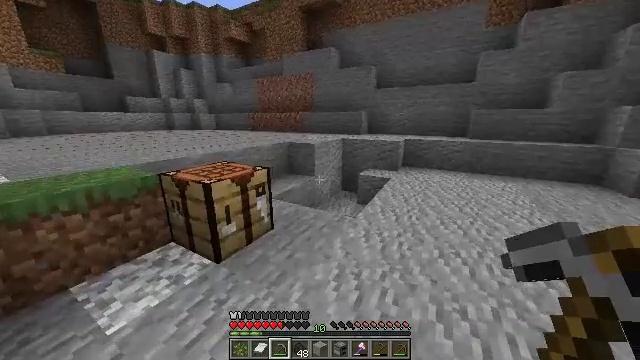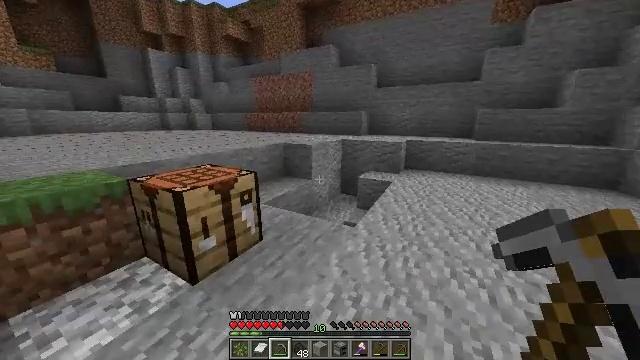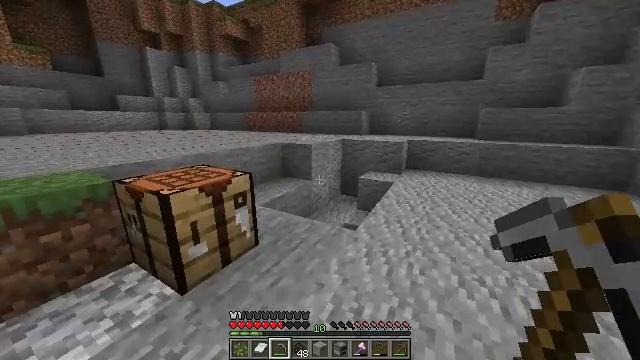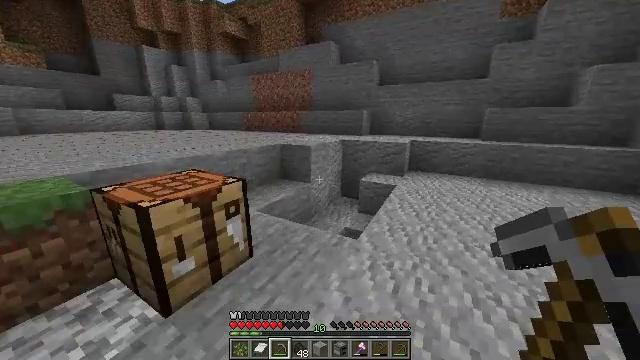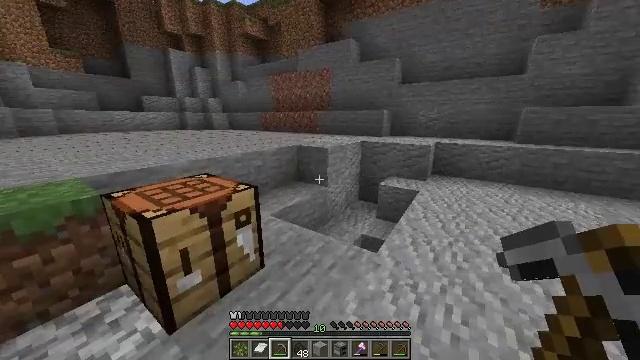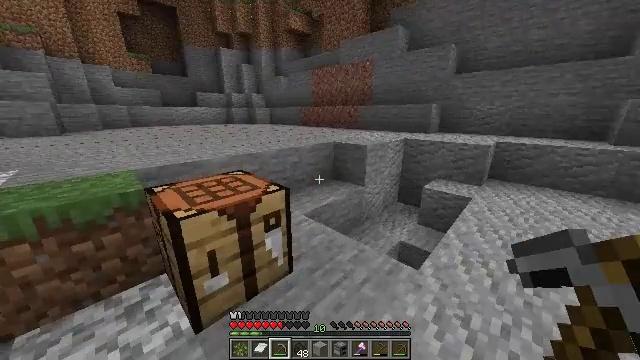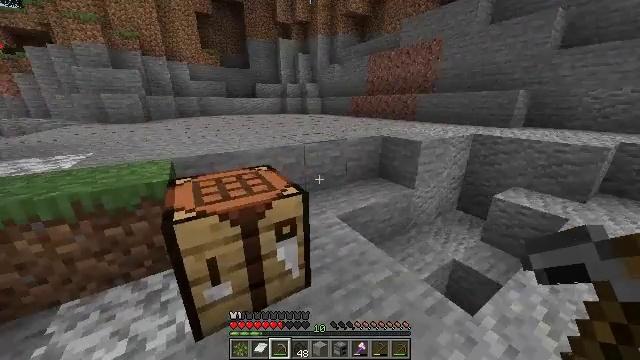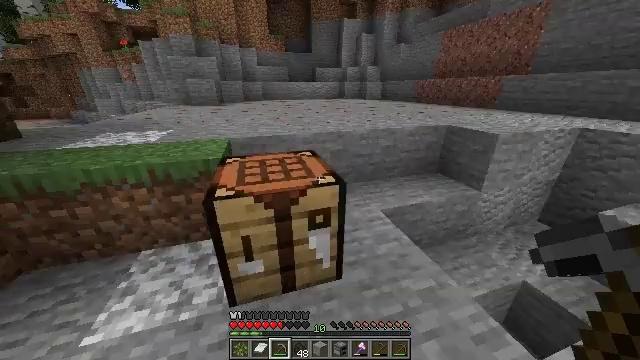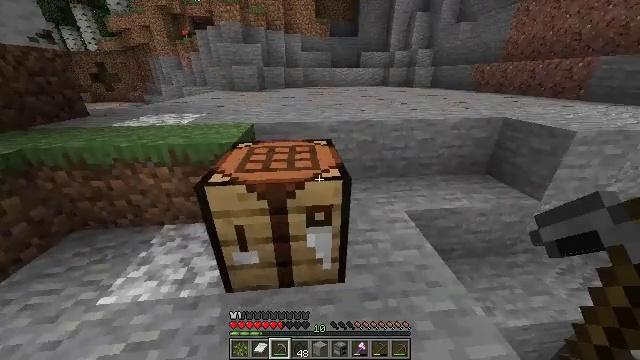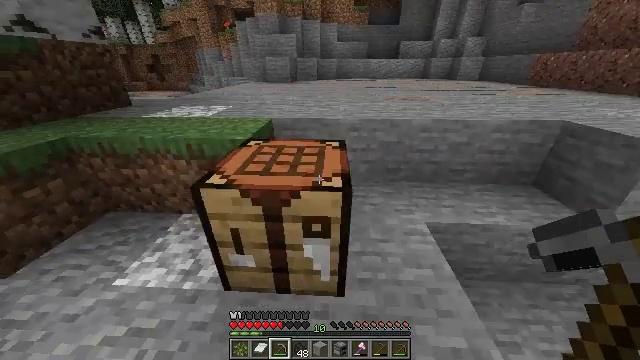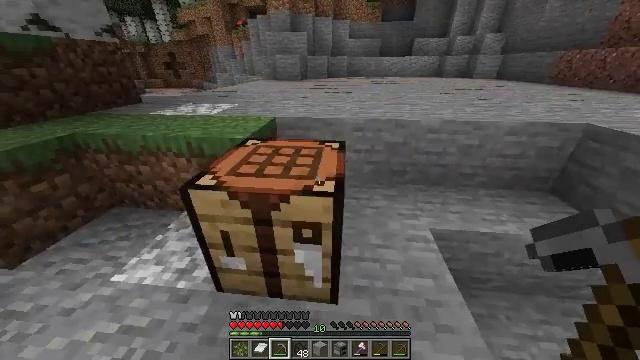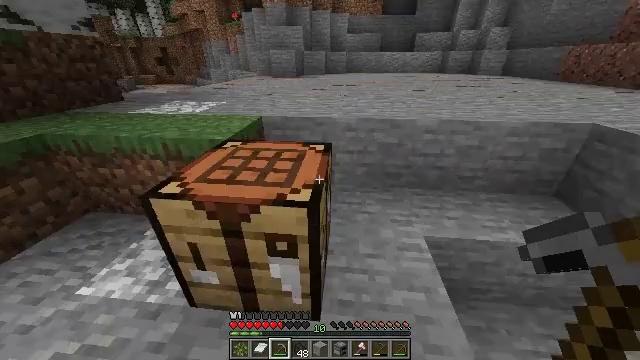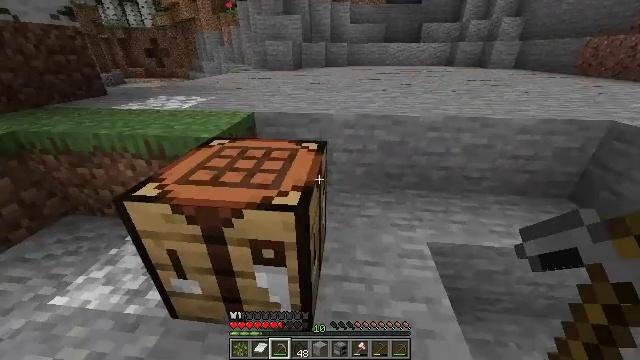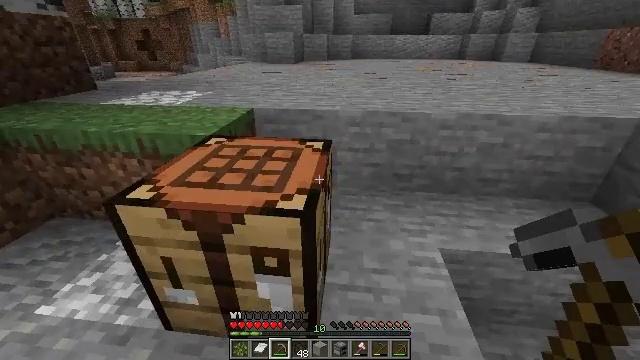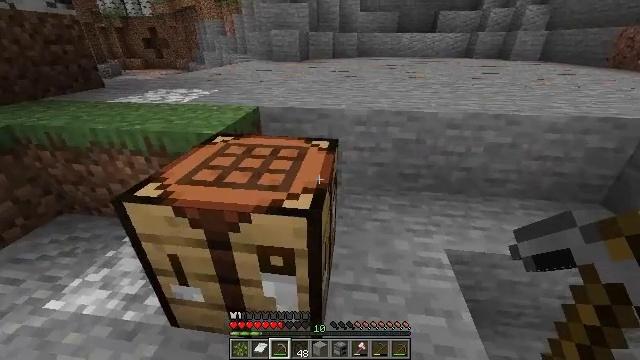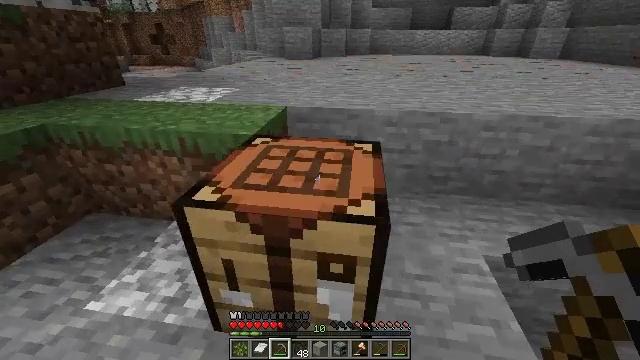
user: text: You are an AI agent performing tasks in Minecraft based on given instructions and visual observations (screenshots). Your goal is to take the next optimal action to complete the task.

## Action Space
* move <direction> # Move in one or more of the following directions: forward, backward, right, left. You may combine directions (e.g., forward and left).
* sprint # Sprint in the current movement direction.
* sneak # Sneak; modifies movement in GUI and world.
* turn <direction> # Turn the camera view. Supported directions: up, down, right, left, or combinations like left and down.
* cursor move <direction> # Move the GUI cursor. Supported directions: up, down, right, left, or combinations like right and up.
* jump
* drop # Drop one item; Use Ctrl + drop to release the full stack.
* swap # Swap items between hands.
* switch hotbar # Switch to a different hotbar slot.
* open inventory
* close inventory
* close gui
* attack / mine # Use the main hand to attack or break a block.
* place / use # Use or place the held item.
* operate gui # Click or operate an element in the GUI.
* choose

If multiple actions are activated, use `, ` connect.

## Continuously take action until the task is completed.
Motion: motion action
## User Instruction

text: Left click on the crafting table
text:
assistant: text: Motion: move forward
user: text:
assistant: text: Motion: move forward
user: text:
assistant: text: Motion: move forward
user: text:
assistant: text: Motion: move forward, turn left
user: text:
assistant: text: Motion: move forward and move right, turn left and down
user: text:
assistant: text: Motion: move forward and move right, turn left and down
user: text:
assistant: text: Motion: move forward and move right, turn left and down
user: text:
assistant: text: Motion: move forward and move right, turn left and down
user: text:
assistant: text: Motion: move forward and move right, turn left and down
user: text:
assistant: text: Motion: turn left
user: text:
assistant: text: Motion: no_op
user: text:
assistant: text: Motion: no_op
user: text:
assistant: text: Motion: move left
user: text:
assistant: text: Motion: move left, turn left
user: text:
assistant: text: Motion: move left, turn left
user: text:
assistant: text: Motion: move left
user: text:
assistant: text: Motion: move left
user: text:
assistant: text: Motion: no_op
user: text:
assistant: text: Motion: no_op
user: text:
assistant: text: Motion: no_op
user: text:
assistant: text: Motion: no_op
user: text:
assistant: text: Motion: no_op
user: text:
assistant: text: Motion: no_op
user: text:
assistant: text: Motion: no_op
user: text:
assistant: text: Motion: turn right
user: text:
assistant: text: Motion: turn right
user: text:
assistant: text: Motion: turn right
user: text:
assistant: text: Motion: turn right
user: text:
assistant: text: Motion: no_op
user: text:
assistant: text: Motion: no_op